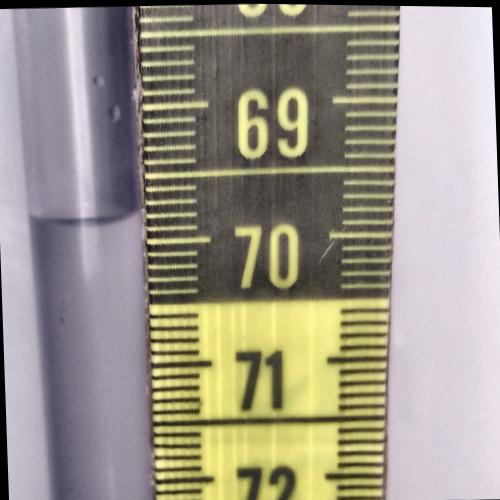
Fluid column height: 69.8 cm